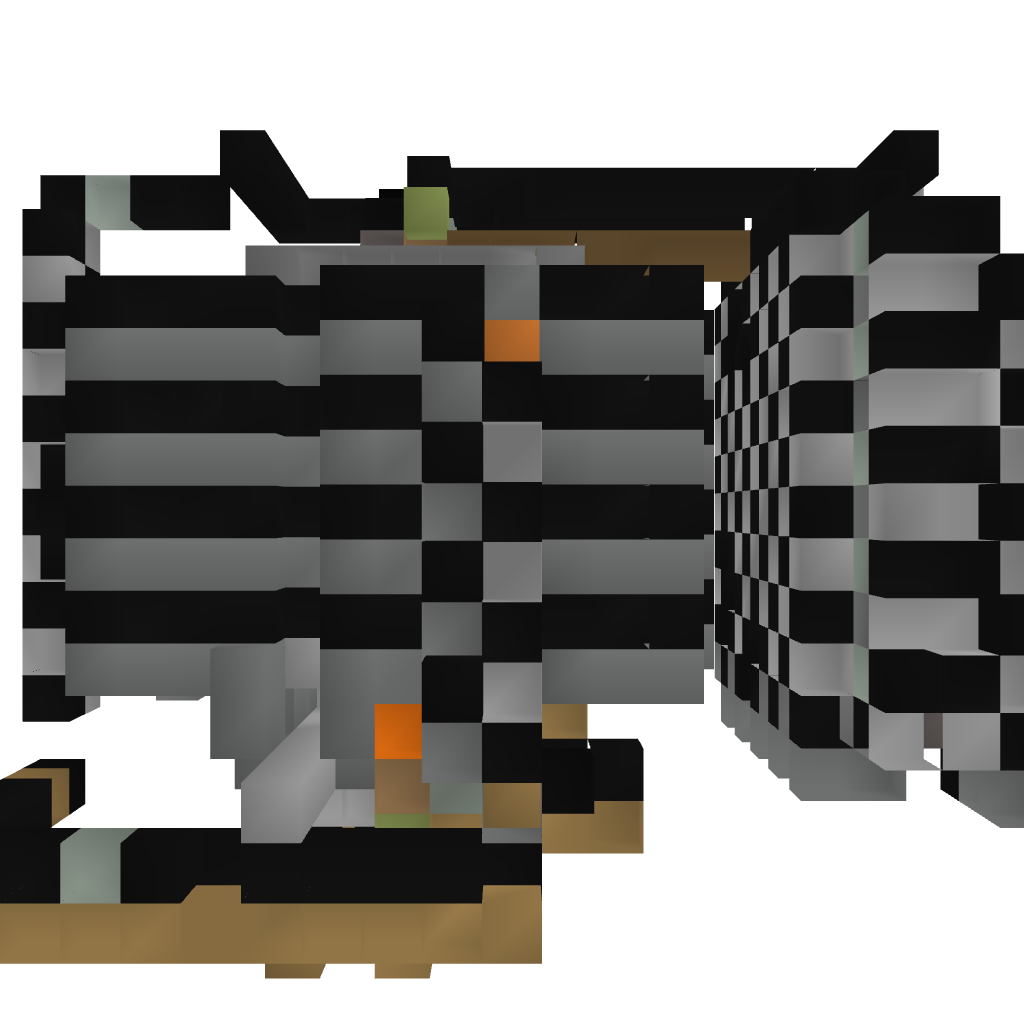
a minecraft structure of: Elykdez's Timbercutter (Semi-Auto Tree Farm)